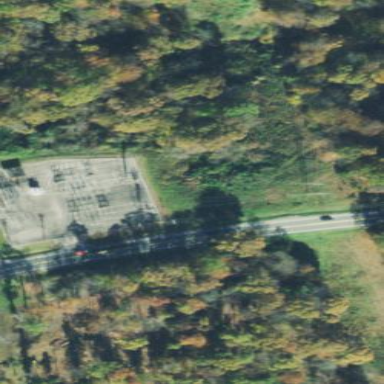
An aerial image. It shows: Substation surrounded by fence.